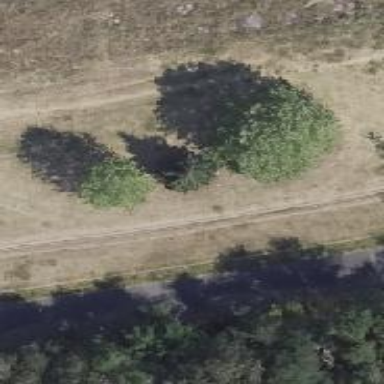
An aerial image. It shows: Evergreen needle-leaved tree.